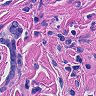
Metastatic tissue present: yes